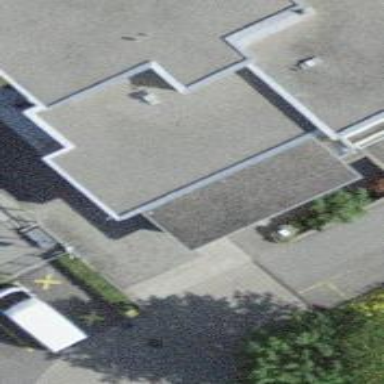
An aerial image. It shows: Kindergarten.